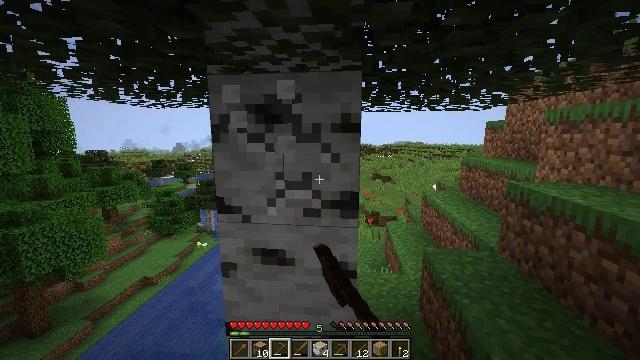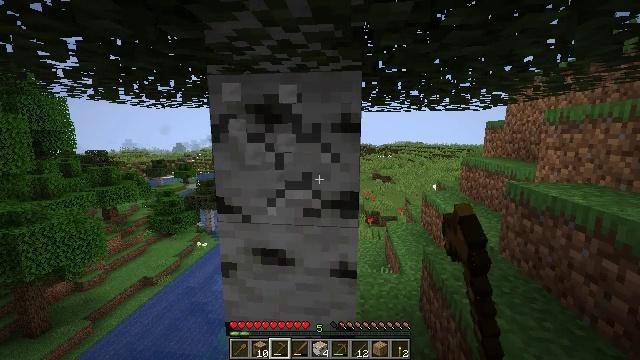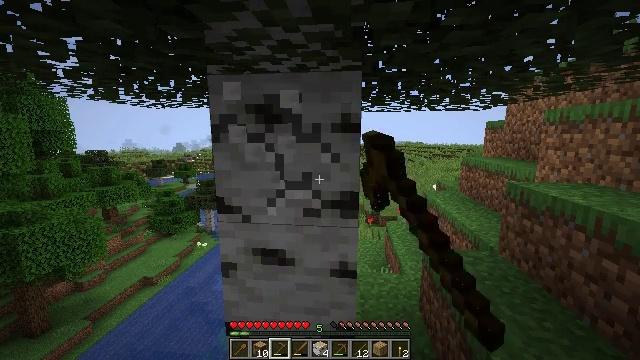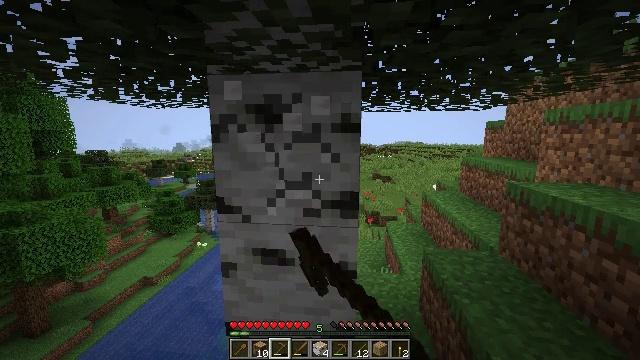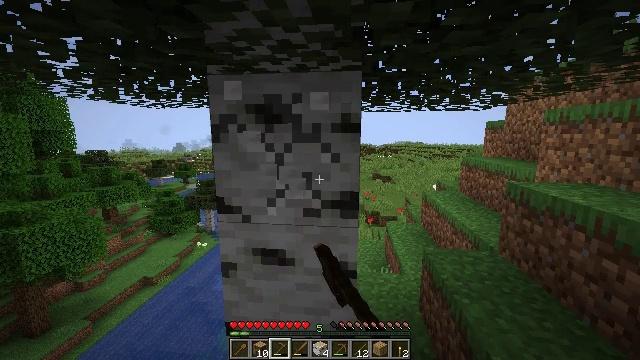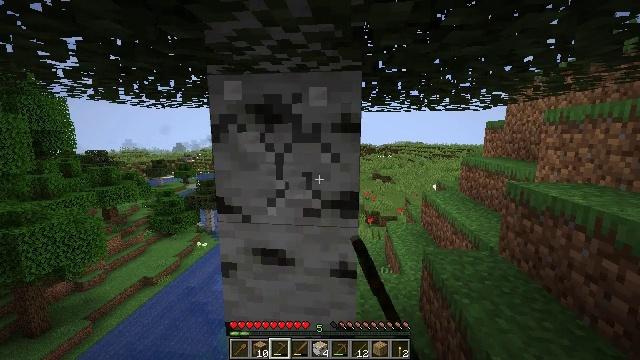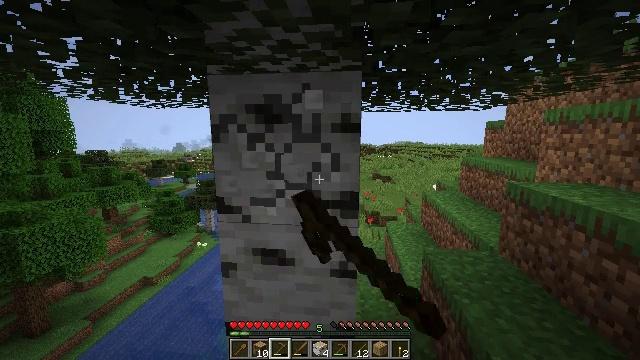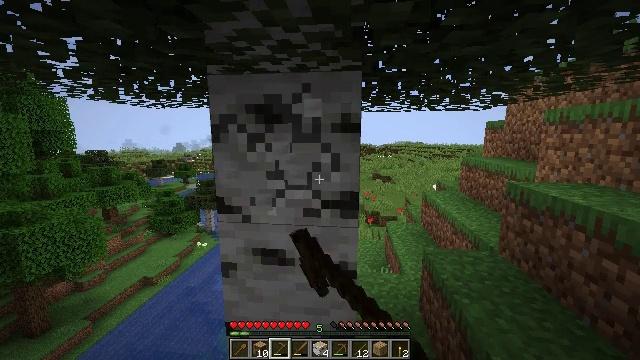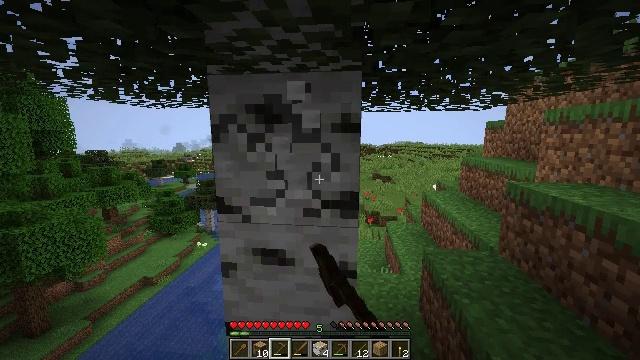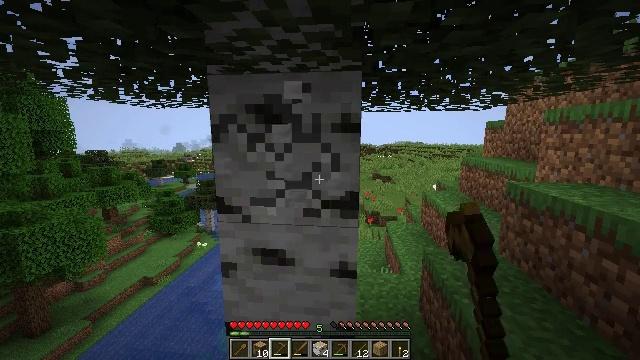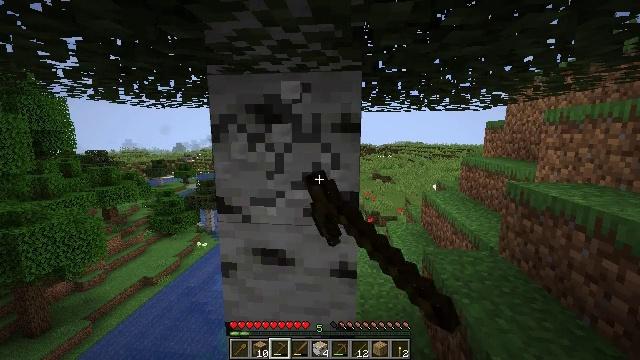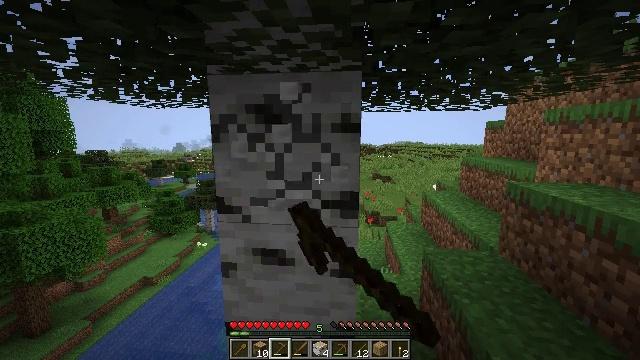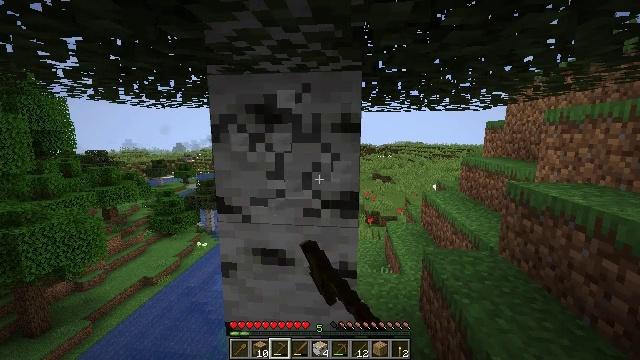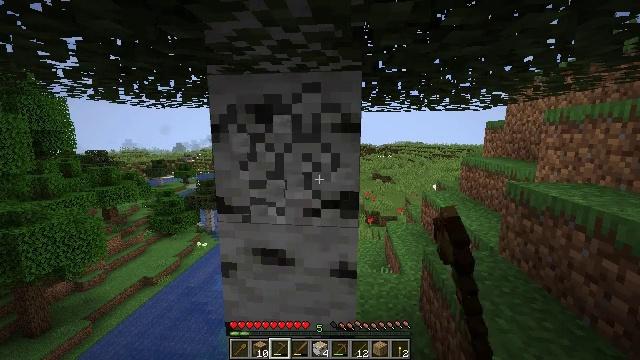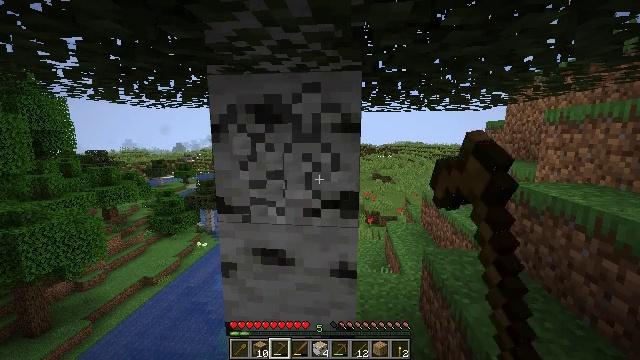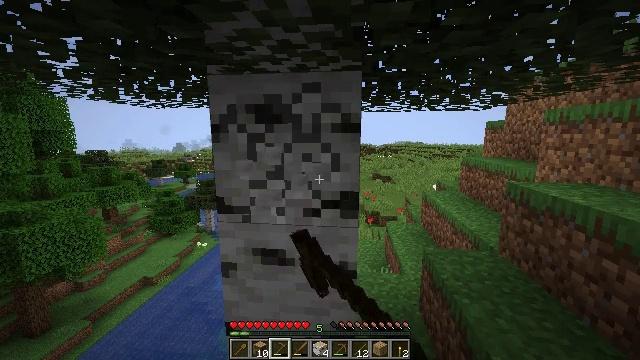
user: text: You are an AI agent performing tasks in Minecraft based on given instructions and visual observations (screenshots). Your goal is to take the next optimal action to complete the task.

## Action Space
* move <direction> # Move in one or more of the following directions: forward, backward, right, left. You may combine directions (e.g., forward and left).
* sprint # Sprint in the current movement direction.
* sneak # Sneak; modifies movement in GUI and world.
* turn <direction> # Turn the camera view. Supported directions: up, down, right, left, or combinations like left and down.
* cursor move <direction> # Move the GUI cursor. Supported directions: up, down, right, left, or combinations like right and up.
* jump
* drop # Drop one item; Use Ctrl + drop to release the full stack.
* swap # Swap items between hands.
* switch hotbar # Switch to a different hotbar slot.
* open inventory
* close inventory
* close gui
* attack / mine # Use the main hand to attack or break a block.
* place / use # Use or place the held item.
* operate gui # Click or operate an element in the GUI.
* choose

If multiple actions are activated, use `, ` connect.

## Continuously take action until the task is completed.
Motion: motion action
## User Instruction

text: Harvest birch logs from birch trees.
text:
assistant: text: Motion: attack / mine
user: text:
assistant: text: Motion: attack / mine
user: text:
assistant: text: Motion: attack / mine
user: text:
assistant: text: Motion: attack / mine
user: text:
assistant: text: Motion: attack / mine
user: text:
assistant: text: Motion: attack / mine
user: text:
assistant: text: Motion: attack / mine
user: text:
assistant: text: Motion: attack / mine
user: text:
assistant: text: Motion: attack / mine
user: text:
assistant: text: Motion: attack / mine
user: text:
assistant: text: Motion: attack / mine
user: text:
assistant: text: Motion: attack / mine
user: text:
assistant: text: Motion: attack / mine
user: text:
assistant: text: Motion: attack / mine
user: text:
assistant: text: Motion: attack / mine
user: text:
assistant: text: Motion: attack / mine
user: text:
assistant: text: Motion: attack / mine
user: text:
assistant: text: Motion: attack / mine
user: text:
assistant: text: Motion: attack / mine
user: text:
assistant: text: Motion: attack / mine
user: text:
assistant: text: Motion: attack / mine
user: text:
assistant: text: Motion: attack / mine
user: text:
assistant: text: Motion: attack / mine
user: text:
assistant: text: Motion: attack / mine
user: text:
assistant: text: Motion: attack / mine
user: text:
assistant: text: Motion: attack / mine
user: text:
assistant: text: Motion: attack / mine
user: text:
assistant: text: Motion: attack / mine
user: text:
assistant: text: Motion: attack / mine
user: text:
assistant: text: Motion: attack / mine